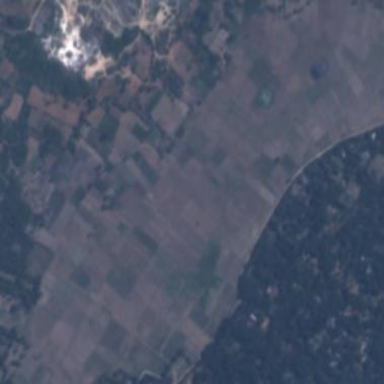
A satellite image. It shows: Farmland with rice crop.